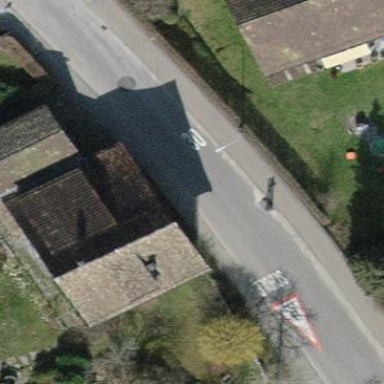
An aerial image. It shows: Detached building.